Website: lowes
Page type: billing-address
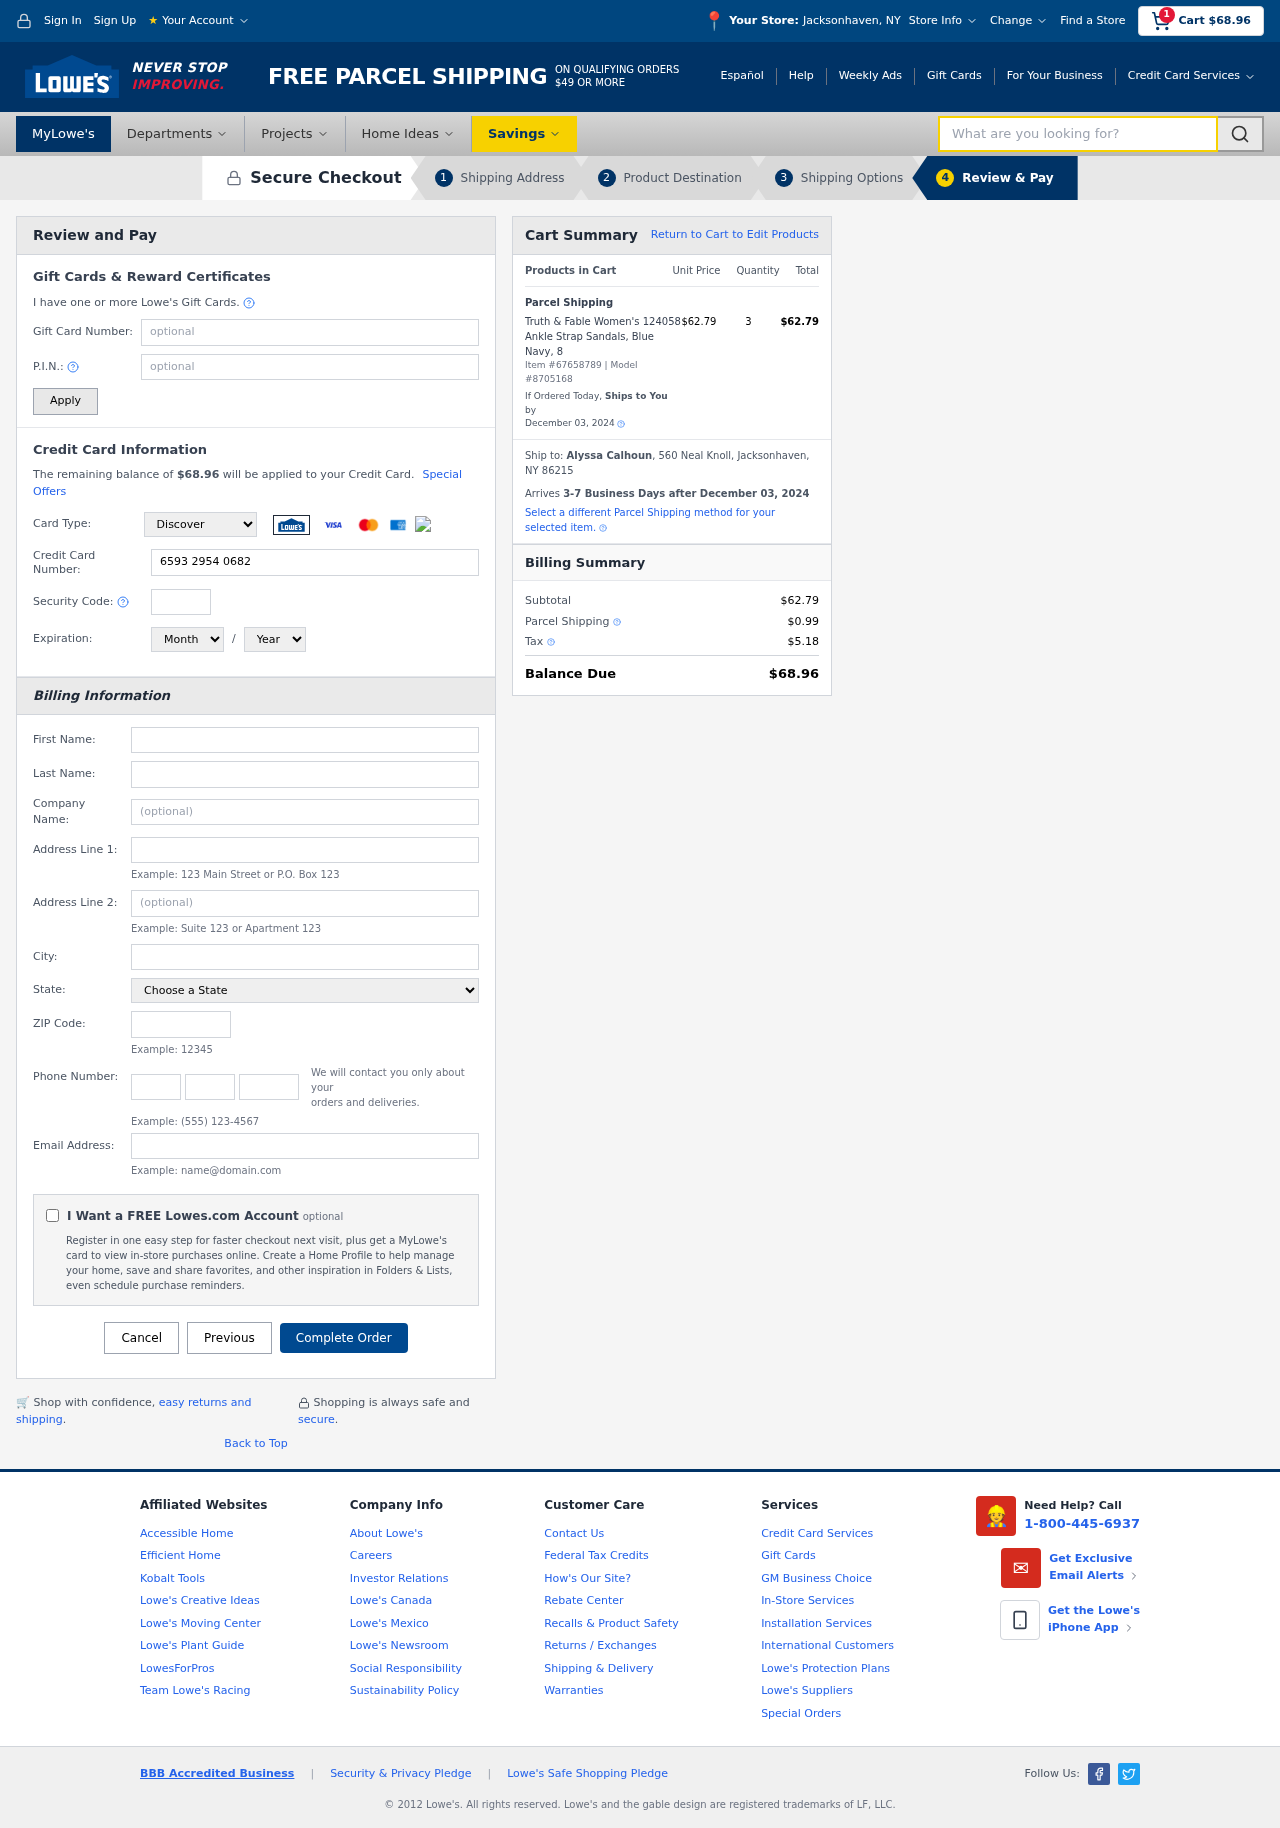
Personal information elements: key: PII_CARD_CVV
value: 415
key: PII_CARD_EXPIRY_MONTH
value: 07
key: PII_CARD_EXPIRY_YEAR
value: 28
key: PII_CARD_NUMBER
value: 6593 2954 0682 8307
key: PII_CARD_TYPE
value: Discover
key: PII_CITY
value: Jacksonhaven
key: PII_CITY_STATE
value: Jacksonhaven, NY
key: PII_COMPANY
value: Moore Group
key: PII_EMAIL
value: alyssa.calhoun@hotmail.com
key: PII_FIRSTNAME
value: Alyssa
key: PII_FULLNAME
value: Alyssa Calhoun
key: PII_LASTNAME
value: Calhoun
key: PII_PHONE_AREA
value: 201
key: PII_PHONE_PREFIX
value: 307
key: PII_PHONE_SUFFIX
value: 0405
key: PII_POSTCODE
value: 86215
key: PII_STATE
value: New York
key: PII_STREET
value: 560 Neal Knoll
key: PII_CITY_STATE_ZIP
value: Jacksonhaven, NY 86215
Product elements: key: PRODUCT1_NAME
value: Truth & Fable Women's 124058 Ankle Strap Sandals, Blue Navy, 8
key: PRODUCT1_PRICE
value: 62.79
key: PRODUCT1_QUANTITY
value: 3
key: PRODUCT_ITEM_NUMBER
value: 67658789
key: PRODUCT_MODEL_NUMBER
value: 8705168
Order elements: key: ORDER_SUBTOTAL
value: $68.96
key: ORDER_TOTAL
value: $68.96
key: ORDER_SHIPPING_DATE
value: December 03, 2024
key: ORDER_SUBTOTAL
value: $62.79
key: ORDER_DELIVERY_DATE
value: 3-7 Business Days after December 03, 2024
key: ORDER_SHIPPING_DATE2
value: December 03, 2024
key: ORDER_SUBTOTAL2
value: $62.79
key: ORDER_SHIPPING_COST
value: $0.99
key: ORDER_TAX
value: $5.18
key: ORDER_TOTAL2
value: $68.96
Search elements: key: HEADER_SEARCH
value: What are you looking for?